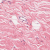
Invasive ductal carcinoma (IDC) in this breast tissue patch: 0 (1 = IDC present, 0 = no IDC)